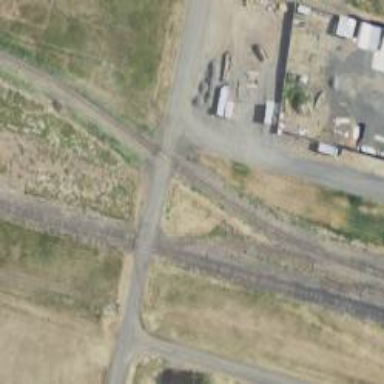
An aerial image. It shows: Railway level crossing.